Question: I am trying to create a generic menu bar in Kivy (GUI for Python) and I am having trouble with dropdown menus. They only partially appear and I don't know why (see under Submenu 1):

Here is my code if you want to check it :
'''
#!/usr/bin/env python3
from kivy.app import App
#from kivy.uix.widget import Widget
from kivy.uix.boxlayout import BoxLayout
from kivy.uix.button import Button
from kivy.uix.label import Label
from kivy.uix.behaviors import ButtonBehavior
from kivy.uix.dropdown import DropDown
from kivy.properties import ListProperty, ObjectProperty
#from kivy.uix.actionbar import ActionBar, ActionView, ActionGroup, ActionButton
class MenuItem(ButtonBehavior, Label):
'''Background color, in the format (r, g, b, a).'''
background_color_normal = ListProperty([0.2, 0.2, 0.2, 1])
background_color_down = ListProperty([0.3, 0.3, 0.3, 1])
background_color = ListProperty()
separator_color = ListProperty([0.8, 0.8, 0.8, 1])
pass
class MenuSubmenu(MenuItem):
# The list of submenu items in dropdown menu
submenu = ObjectProperty(None)
def add_widget(self, submenu, **kwargs):
if isinstance(submenu, MenuDropDown):
self.submenu = submenu
super().add_widget(submenu, **kwargs)
def on_release(self, **kwargs):
super().on_release(**kwargs)
self.submenu.open(self)
class MenuDropDown(DropDown):
pass
class MenuButton(MenuItem):
pass
class MenuBar(BoxLayout):
'''Background color, in the format (r, g, b, a).'''
background_color = ListProperty([0.2, 0.2, 0.2, 1])
separator_color = ListProperty([0.8, 0.8, 0.8, 1])
def __init__(self, **kwargs):
self.itemsList = []
super().__init__(**kwargs)
def add_widget(self, item, index=0):
if not isinstance(item, MenuItem):
raise TypeError("MenuBar accepts only MenuItem widgets")
super().add_widget(item, index)
if index == 0:
index = len(self.itemsList)
self.itemsList.insert(index, item)
class MenuApp(App):
def button(self, nb):
print("Button", nb, "triggered")
if __name__ == '__main__':
MenuApp().run()
'''
And here the kv file :
'''
#:kivy 1.0.9
<MenuItem>:
background_color: self.background_color_down if self.state=='down' else self.background_color_normal
color: (1,1,1,1)
canvas.before:
Color:
rgba: self.background_color
Rectangle:
pos: self.pos
size: self.size
canvas.after:
Color:
rgba: self.separator_color
Line:
rectangle: self.x,self.y,self.width,self.height
<MenuBar>:
size_hint_y: None
height: 40
canvas.before:
Color:
rgba: self.background_color
Rectangle:
pos: self.pos
size: self.size
canvas.after:
Color:
rgba: self.separator_color
Line:
points: self.x, self.y, self.x + self.width, self.y
BoxLayout:
orientation: "vertical"
MenuBar:
MenuSubmenu:
text: "Submenu 1"
MenuDropDown:
Button:
text: "Button 11"
on_release: app.button(11)
Button:
text: "Button 12"
on_release: app.button(12)
Button:
text: "Button 13"
on_release: app.button(13)
MenuButton:
text: "Button 2"
on_release: app.button(2)
MenuButton:
text: "Button 3"
on_release: app.button(3)
Button:
text: "Nothing"
background_color: 0.4, 0.4, 0.4, 1
background_normal: ""
'''
It would be great if you know what happen or if you could redirect me to some place more appropriate to find an answer.
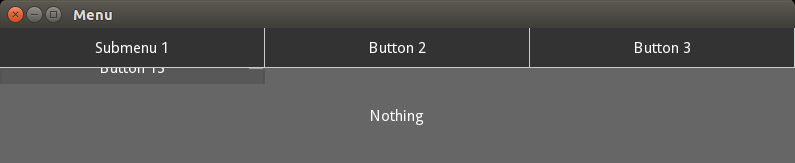
Answer: As warned by @inclement I was not using dropdown properly. You should not add directly a dropdown widget in a kv file.
So instead I looked at how was working the 'actionbar' in kivy (explanation <URL> and I updated in consequence my menu bar.
Here is then my python code :
'''
#!/usr/bin/env python3
from kivy.app import App
from kivy.lang import Builder
from kivy.uix.widget import Widget
from kivy.uix.boxlayout import BoxLayout
from kivy.uix.button import Button
from kivy.uix.label import Label
from kivy.uix.behaviors import ButtonBehavior
from kivy.uix.dropdown import DropDown
from kivy.uix.spinner import Spinner
from kivy.properties import ListProperty, ObjectProperty, StringProperty, BooleanProperty, NumericProperty
#from kivy.uix.actionbar import ActionBar, ActionView, ActionGroup, ActionButton
class MenuItem(Widget):
'''Background color, in the format (r, g, b, a).'''
background_color_normal = ListProperty([0.2, 0.2, 0.2, 1])
background_color_down = ListProperty([0.3, 0.3, 0.3, 1])
background_color = ListProperty([])
separator_color = ListProperty([0.8, 0.8, 0.8, 1])
text_color = ListProperty([1,1,1,1])
inside_group = BooleanProperty(False)
pass
class MenuSubmenu(MenuItem, Spinner):
triangle = ListProperty()
def __init__(self, **kwargs):
self.list_menu_item = []
super().__init__(**kwargs)
self.dropdown_cls = MenuDropDown
def add_widget(self, item):
self.list_menu_item.append(item)
self.show_submenu()
def show_submenu(self):
self.clear_widgets()
for item in self.list_menu_item:
item.inside_group = True
self._dropdown.add_widget(item)
def _build_dropdown(self, *largs):
if self._dropdown:
self._dropdown.unbind(on_dismiss=self._toggle_dropdown)
self._dropdown.dismiss()
self._dropdown = None
self._dropdown = self.dropdown_cls()
self._dropdown.bind(on_dismiss=self._toggle_dropdown)
def _update_dropdown(self, *largs):
pass
def _toggle_dropdown(self, *largs):
self.is_open = not self.is_open
ddn = self._dropdown
ddn.size_hint_x = None
if not ddn.container:
return
children = ddn.container.children
if children:
ddn.width = max(self.width, max(c.width for c in children))
else:
ddn.width = self.width
for item in children:
item.size_hint_y = None
item.height = max([self.height, 48])
def clear_widgets(self):
self._dropdown.clear_widgets()
class MenuDropDown(DropDown):
pass
class MenuButton(MenuItem,Button):
icon = StringProperty(None, allownone=True)
pass
class MenuEmptySpace(MenuItem):
pass
class MenuBar(BoxLayout):
'''Background color, in the format (r, g, b, a).'''
background_color = ListProperty([0.2, 0.2, 0.2, 1])
separator_color = ListProperty([0.8, 0.8, 0.8, 1])
def __init__(self, **kwargs):
self.itemsList = []
super().__init__(**kwargs)
def add_widget(self, item, index=0):
if not isinstance(item, MenuItem):
raise TypeError("MenuBar accepts only MenuItem widgets")
super().add_widget(item, index)
if index == 0:
index = len(self.itemsList)
self.itemsList.insert(index, item)
if __name__ == '__main__':
class MenuApp(App):
def button(self, nb):
print("Button", nb, "triggered")
MenuApp().run()
'''
And here is the corresponding file 'menu.kv' :
'''
#:kivy 1.0.9
<MenuButton>:
size_hint_x: None if not root.inside_group else 1
width: self.texture_size[0] + 32
Image:
allow_stretch: True
opacity: 1 if root.icon else 0
source: root.icon
pos: root.x + 4, root.y + 4
size: root.width - 8, root.height - 8
<MenuSubmenu>:
size_hint_x: None
width: self.texture_size[0] + 32
triangle: (self.right-14, self.y+7, self.right-7, self.y+7, self.right-7, self.y+14)
canvas.after:
Color:
rgba: self.separator_color
Triangle:
points: self.triangle
<MenuButton,MenuSubmenu>:
background_normal: ""
background_down: ""
background_color: self.background_color_down if self.state=='down' else self.background_color_normal
color: self.text_color
<MenuEmptySpace>:
size_hint_x: 1
<MenuItem>:
background_color: self.background_color_normal
canvas.before:
Color:
rgba: self.background_color
Rectangle:
pos: self.pos
size: self.size
canvas.after:
Color:
rgba: self.separator_color
Line:
rectangle: self.x,self.y,self.width,self.height
<MenuBar>:
size_hint_y: None
height: 48
canvas.before:
Color:
rgba: self.background_color
Rectangle:
pos: self.pos
size: self.size
canvas.after:
Color:
rgba: self.separator_color
Line:
rectangle: self.x, self.y, self.width, self.height
BoxLayout:
orientation: "vertical"
MenuBar:
MenuButton:
icon: "/home/matthieu/internships/singapore/drawings/joytube_color_small.png"
width: 100
MenuButton:
text: "Button 1"
on_release: app.button(1)
MenuSubmenu:
text: "Submenu 2"
MenuButton:
text: "Button 21"
on_release: app.button(21)
MenuButton:
text: "Button 22"
on_release: app.button(22)
MenuButton:
text: "Button 23"
on_release: app.button(23)
MenuEmptySpace:
MenuSubmenu:
text: "Submenu 3"
MenuButton:
text: "Button 31"
on_release: app.button(31)
Button:
text: "Nothing"
background_color: 0.4, 0.4, 0.4, 1
background_normal: ""
MenuBar:
height: 30
'''
Hope it will help other persons wanting to make menu bars.